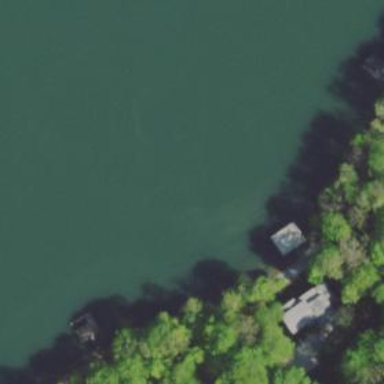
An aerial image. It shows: Dock located along the waterway.